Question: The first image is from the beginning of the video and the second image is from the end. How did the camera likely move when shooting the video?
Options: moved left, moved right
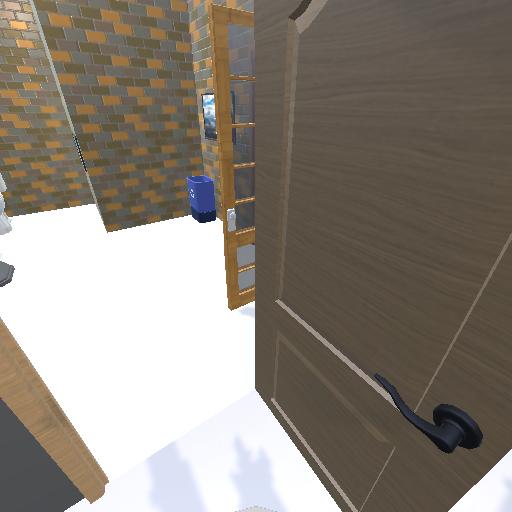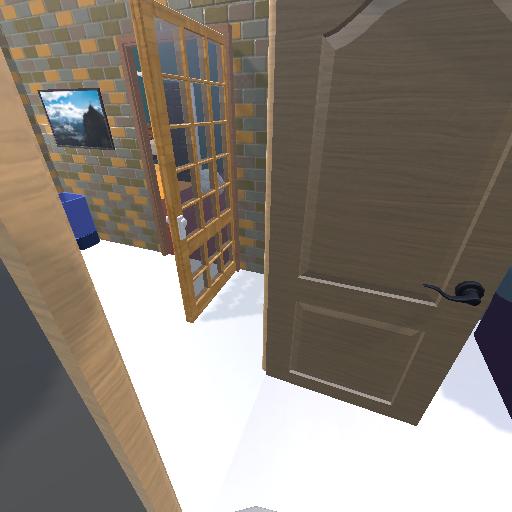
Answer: moved left